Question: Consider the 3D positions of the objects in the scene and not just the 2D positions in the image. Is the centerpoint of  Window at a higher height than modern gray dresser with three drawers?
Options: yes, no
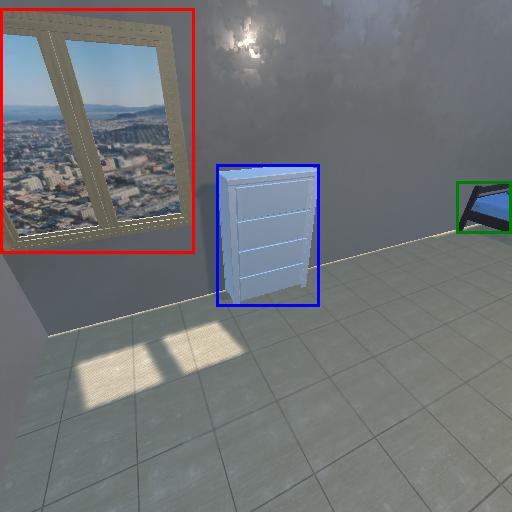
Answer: yes